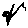
Label: flower